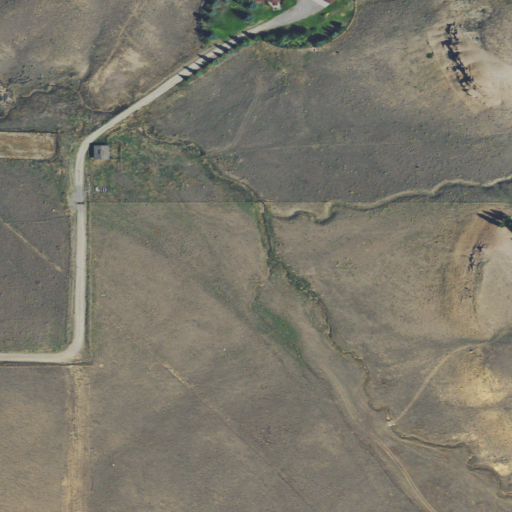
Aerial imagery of valley in Montana named Smith Gulch containing grassland, open development, and shrub